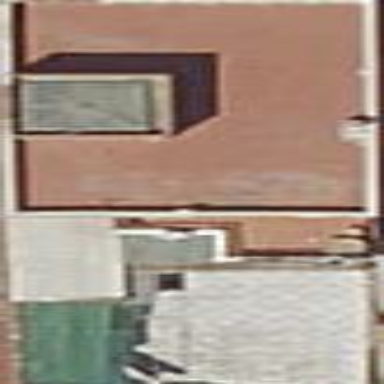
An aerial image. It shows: View of apartment building.